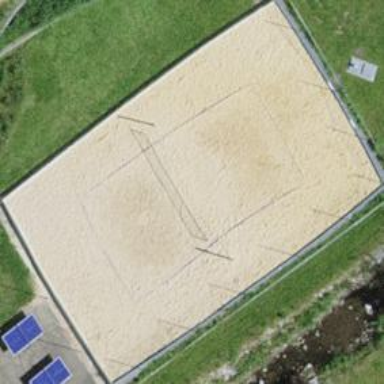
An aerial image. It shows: Sandy pitch designated for beach volleyball.